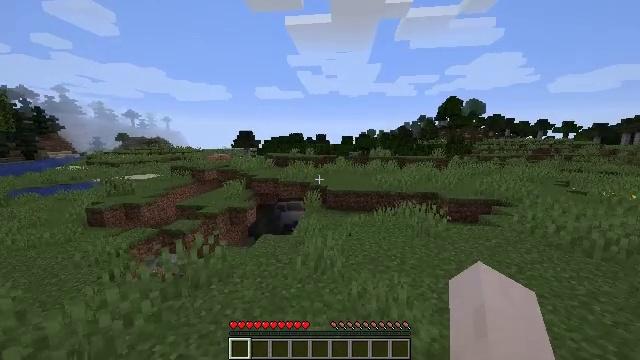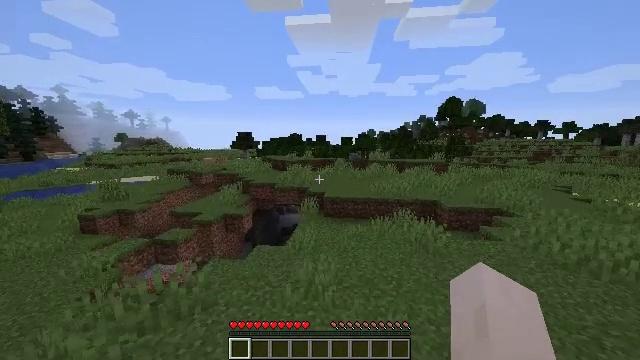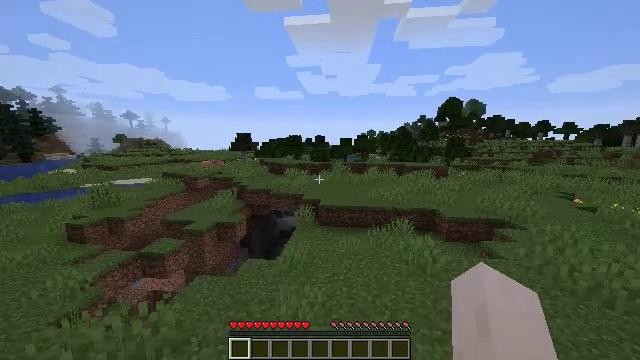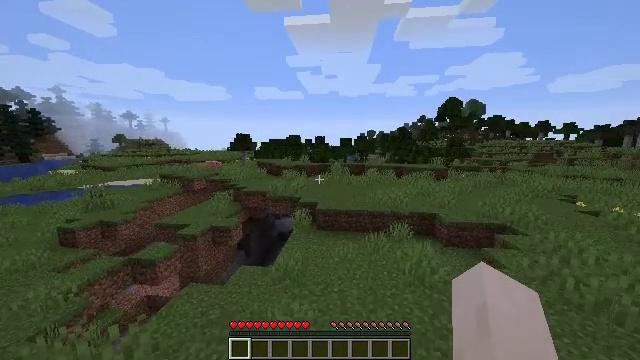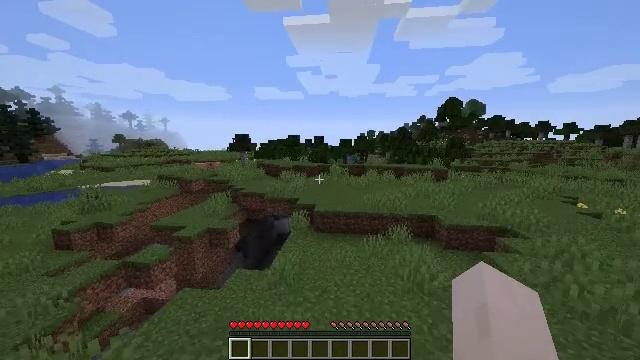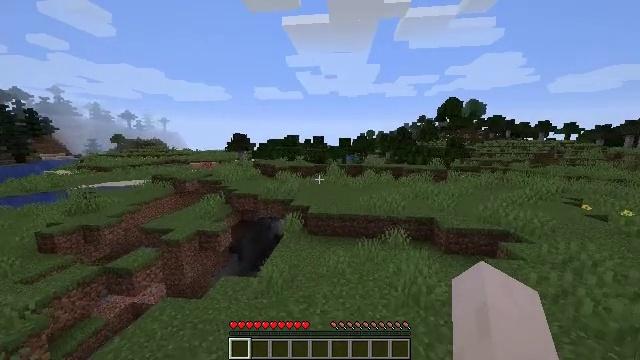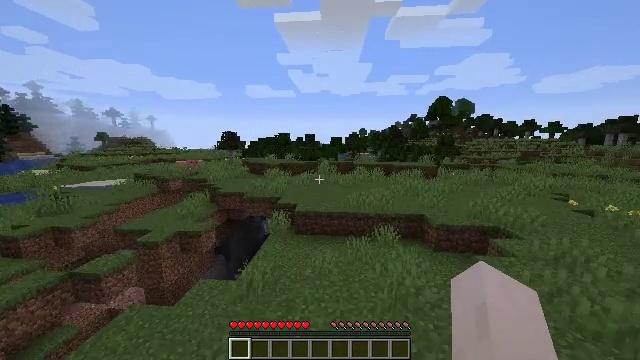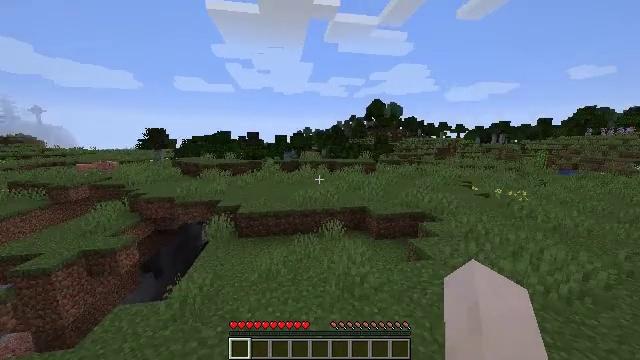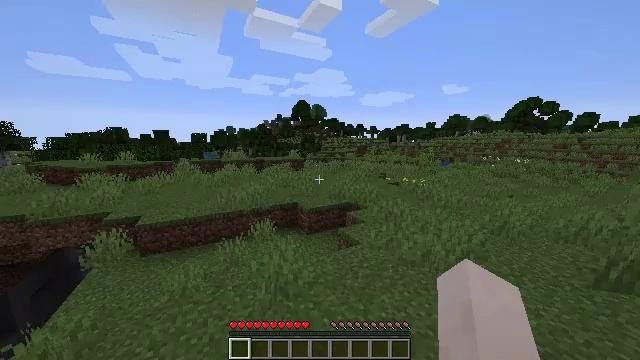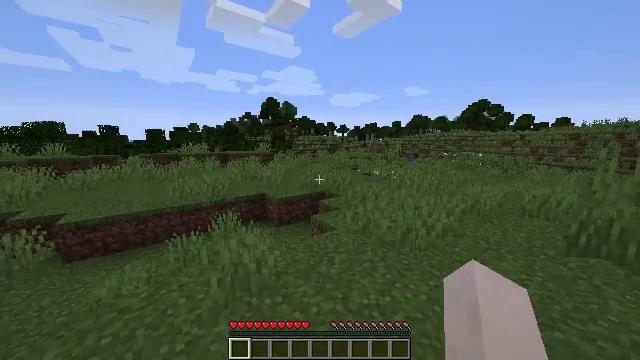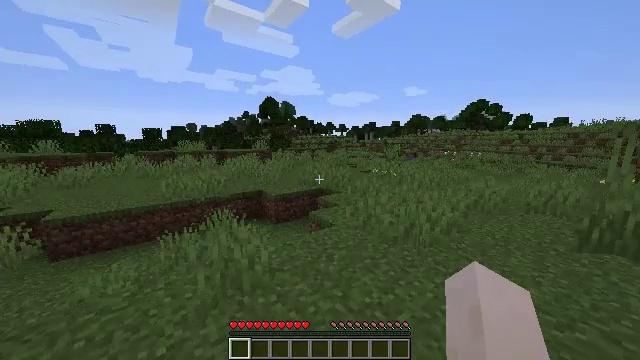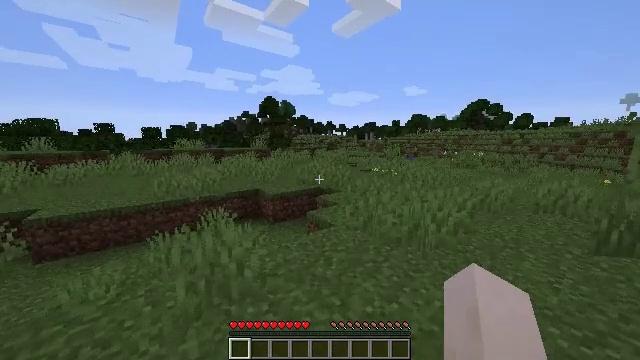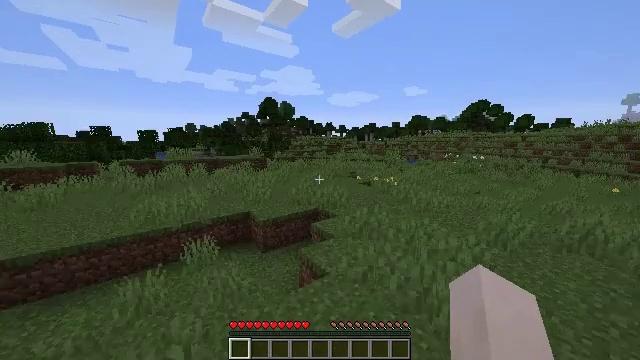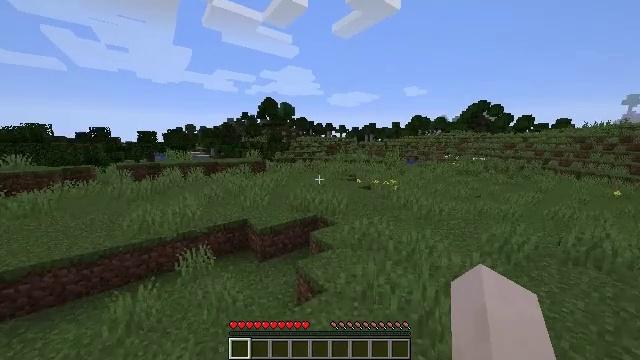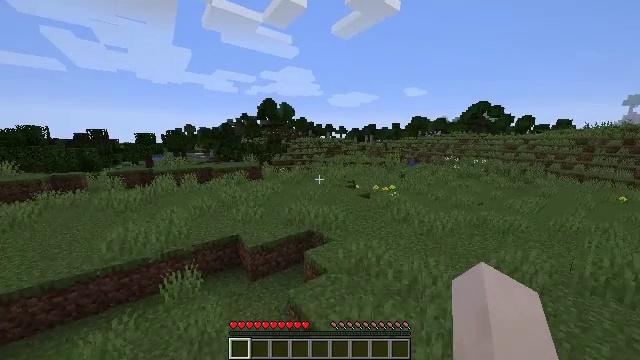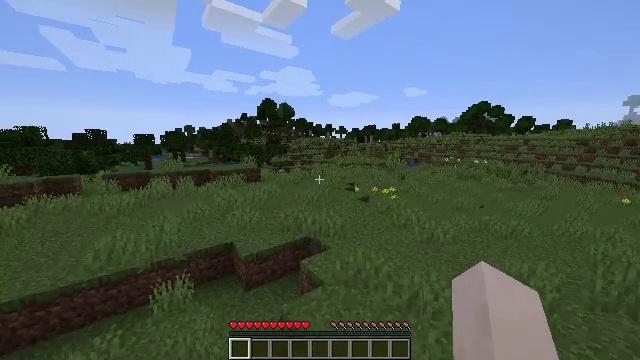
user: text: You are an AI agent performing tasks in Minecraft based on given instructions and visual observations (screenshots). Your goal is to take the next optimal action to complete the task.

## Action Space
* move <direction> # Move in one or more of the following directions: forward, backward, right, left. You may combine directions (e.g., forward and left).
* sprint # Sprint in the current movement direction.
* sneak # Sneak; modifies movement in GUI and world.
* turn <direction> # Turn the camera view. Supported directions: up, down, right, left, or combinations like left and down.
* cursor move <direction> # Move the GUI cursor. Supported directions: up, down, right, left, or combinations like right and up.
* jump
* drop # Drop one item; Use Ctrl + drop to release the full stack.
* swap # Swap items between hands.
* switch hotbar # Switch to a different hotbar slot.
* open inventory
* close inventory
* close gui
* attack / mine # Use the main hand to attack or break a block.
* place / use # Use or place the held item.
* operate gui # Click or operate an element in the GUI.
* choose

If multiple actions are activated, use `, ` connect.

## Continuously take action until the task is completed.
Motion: motion action
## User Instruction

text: Gather lilac from the ground.
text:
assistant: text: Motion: move forward and move right, sprint, attack / mine, jump
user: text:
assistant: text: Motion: move forward and move right, sprint, attack / mine, jump
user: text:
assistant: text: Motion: move forward and move right, sprint, attack / mine, jump
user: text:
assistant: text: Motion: move forward and move right, sprint, attack / mine, jump
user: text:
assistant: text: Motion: move forward and move right, sprint, attack / mine, jump
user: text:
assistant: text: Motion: move forward and move right, sprint, turn right, attack / mine, jump
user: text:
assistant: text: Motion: move forward and move right, sprint, turn right, attack / mine, jump
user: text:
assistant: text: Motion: move forward and move right, sprint, turn right, attack / mine, jump
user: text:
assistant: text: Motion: move forward and move right, sprint, turn right, attack / mine, jump
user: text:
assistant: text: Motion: move forward and move right, sprint, attack / mine, jump
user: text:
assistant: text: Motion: move forward and move right, sprint, attack / mine, jump
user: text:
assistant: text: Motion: move forward and move right, sprint, attack / mine, jump
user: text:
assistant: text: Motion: move forward and move right, sprint, attack / mine, jump
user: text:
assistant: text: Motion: move forward and move right, sprint, attack / mine, jump
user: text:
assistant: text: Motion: move forward and move right, sprint, attack / mine, jump
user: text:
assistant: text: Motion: move forward and move right, sprint, attack / mine, jump
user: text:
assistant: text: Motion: move forward and move right, sprint, attack / mine, jump
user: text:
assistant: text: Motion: move forward and move right, sprint, attack / mine, jump
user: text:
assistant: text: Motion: move forward and move right, sprint, attack / mine, jump
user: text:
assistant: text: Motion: move forward and move right, sprint, attack / mine, jump
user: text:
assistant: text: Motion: move forward and move right, sprint, attack / mine, jump
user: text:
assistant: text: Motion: move forward and move right, sprint, attack / mine
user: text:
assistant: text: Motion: move forward and move right, sprint, attack / mine
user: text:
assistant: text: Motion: move forward and move right, sprint, attack / mine
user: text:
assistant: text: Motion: move forward and move right, sprint, attack / mine
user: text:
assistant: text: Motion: move forward and move right, sprint, attack / mine
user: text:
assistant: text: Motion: move forward, sprint, attack / mine, jump
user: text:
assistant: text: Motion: move forward, sprint, attack / mine, jump
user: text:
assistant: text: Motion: move forward, sprint, attack / mine, jump
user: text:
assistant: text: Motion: move forward, sprint, attack / mine, jump